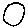
Label: circle